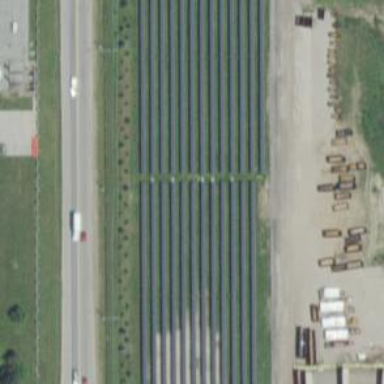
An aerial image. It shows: Solar power plant with photovoltaic technology generating electricity.